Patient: sex F, age 22
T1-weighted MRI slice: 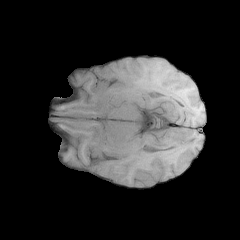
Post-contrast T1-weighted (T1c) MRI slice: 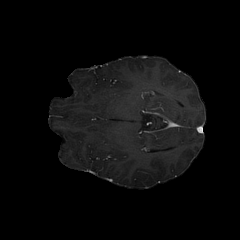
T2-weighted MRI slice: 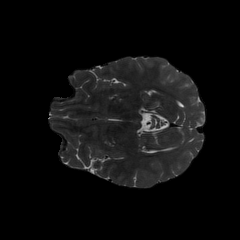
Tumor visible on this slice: no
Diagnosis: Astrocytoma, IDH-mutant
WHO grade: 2